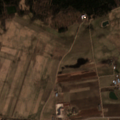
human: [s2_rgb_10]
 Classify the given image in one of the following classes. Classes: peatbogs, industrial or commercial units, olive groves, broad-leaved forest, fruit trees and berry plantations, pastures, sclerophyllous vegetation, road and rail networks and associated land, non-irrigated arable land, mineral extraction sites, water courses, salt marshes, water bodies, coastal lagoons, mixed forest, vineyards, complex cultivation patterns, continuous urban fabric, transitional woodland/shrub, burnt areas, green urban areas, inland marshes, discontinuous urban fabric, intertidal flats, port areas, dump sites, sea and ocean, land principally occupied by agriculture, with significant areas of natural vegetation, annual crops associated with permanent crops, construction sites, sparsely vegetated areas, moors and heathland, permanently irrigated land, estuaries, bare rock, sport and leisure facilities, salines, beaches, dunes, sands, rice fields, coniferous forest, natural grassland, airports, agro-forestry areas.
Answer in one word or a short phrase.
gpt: discontinuous urban fabric, pastures, complex cultivation patterns, land principally occupied by agriculture, with significant areas of natural vegetation, mixed forest